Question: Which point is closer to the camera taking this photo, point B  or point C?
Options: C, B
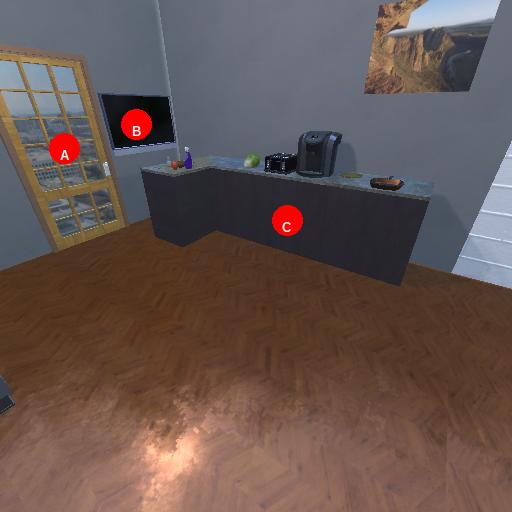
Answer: C